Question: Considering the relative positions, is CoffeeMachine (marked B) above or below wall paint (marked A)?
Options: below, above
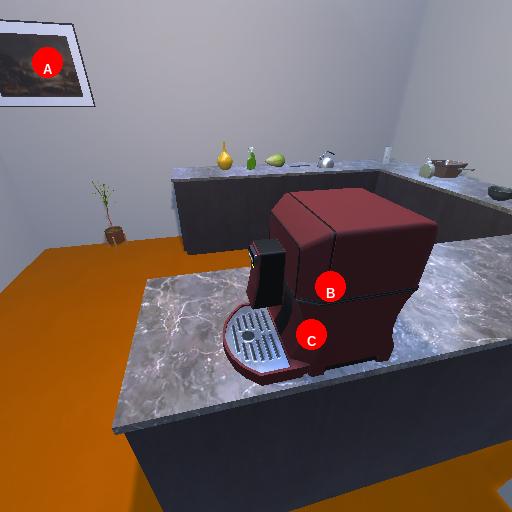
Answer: below